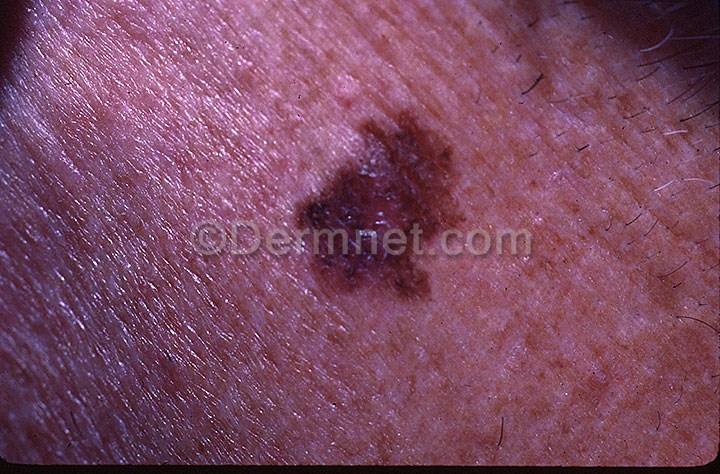
Disease: Melanoma Skin Cancer Nevi and Moles